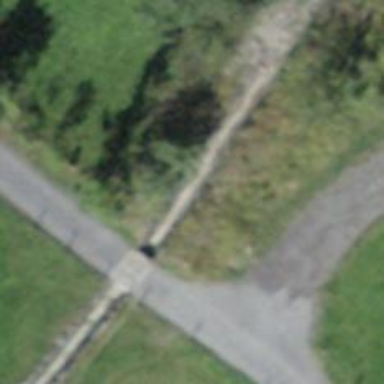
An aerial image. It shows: Culvert tunnel.